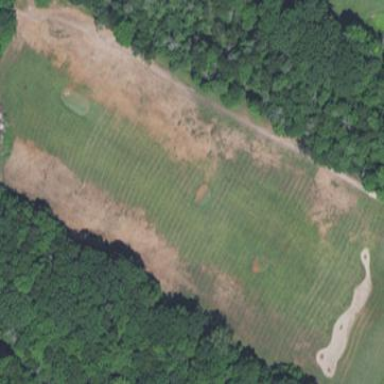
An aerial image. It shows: Grassy area designated as golf fairway.